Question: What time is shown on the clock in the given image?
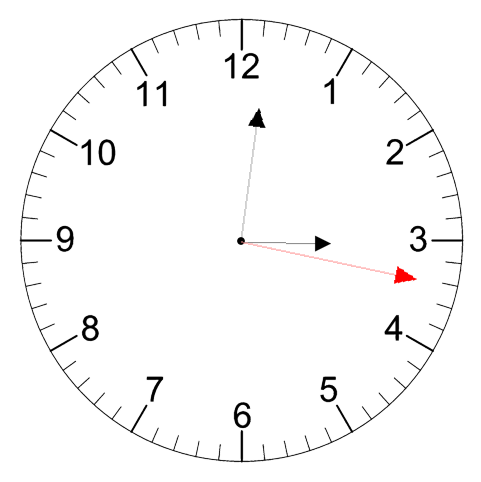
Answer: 03:01:17